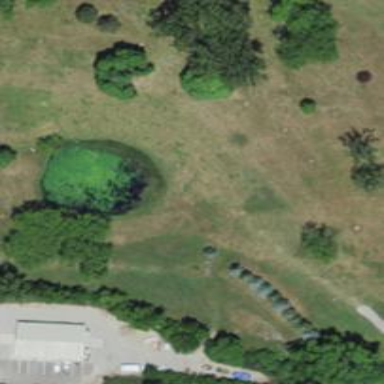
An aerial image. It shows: Golf hole.